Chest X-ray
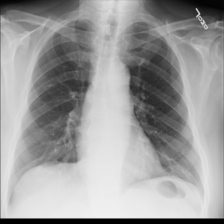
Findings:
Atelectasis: negative
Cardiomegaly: negative
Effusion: negative
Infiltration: positive
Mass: negative
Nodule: negative
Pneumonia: negative
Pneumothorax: negative
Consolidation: negative
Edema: negative
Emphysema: negative
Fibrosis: negative
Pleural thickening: negative
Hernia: negative